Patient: sex F, age 63
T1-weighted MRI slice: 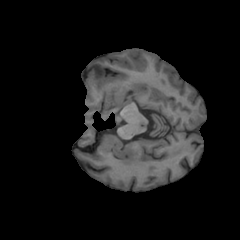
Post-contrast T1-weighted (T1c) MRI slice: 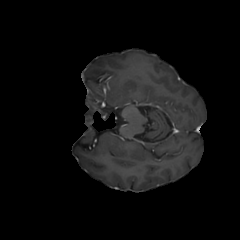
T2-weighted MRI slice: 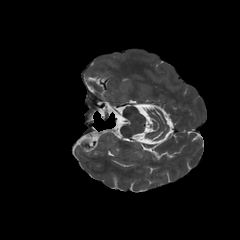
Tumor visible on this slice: no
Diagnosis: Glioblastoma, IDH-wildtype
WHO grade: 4